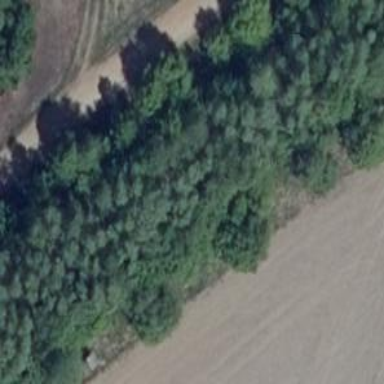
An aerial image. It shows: Hunting stand.